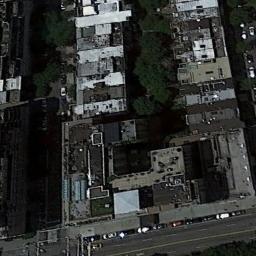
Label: commercial_area